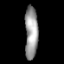
Tissue: lung
Cell type: Endothelial cells
Senescence score: 0.571
Nuclear area (px): 665
Mean DAPI intensity: 155.731